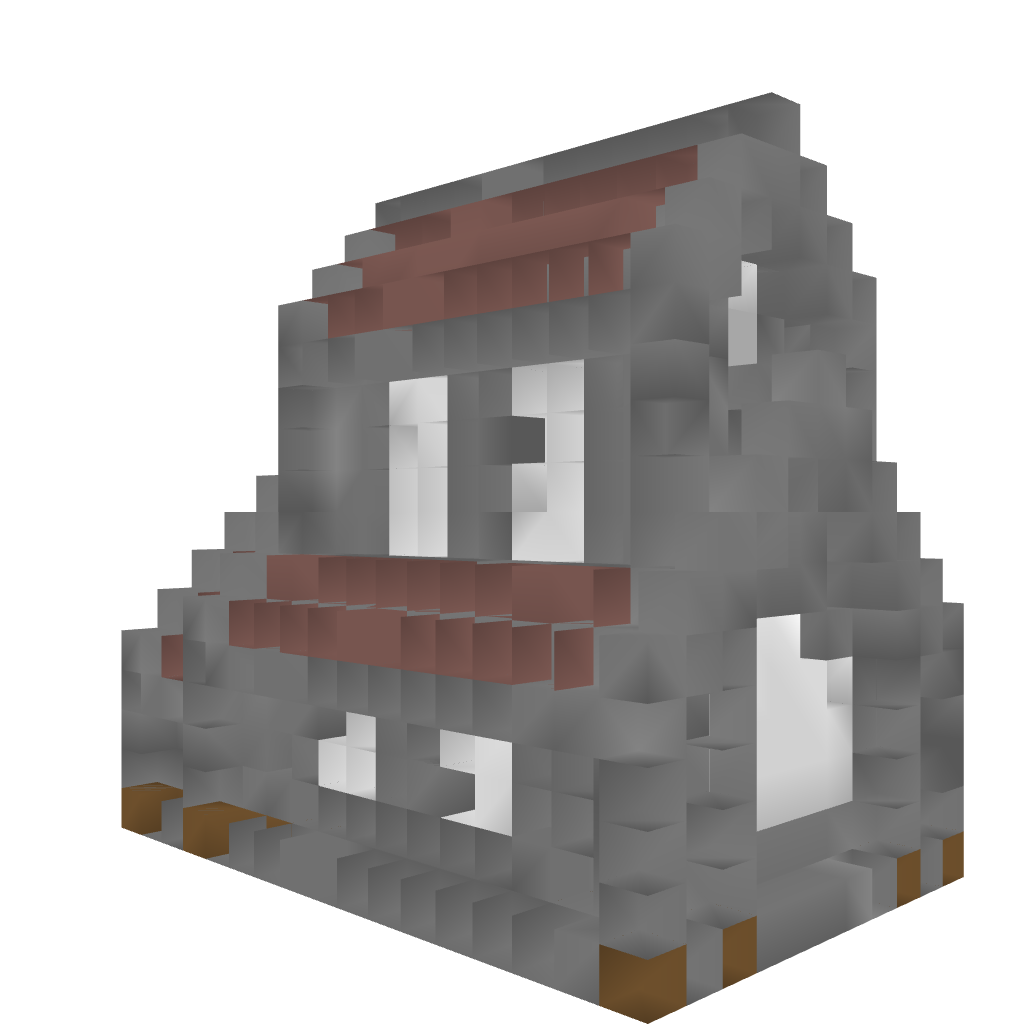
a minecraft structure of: Small Stone Chapel good quality